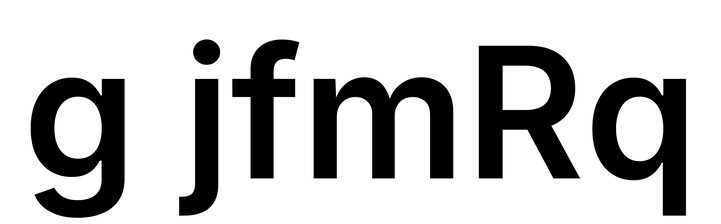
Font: Inter_SemiBold